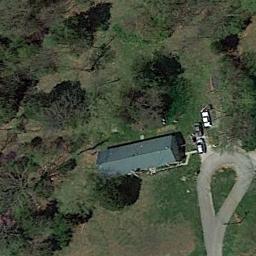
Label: sparse_residential